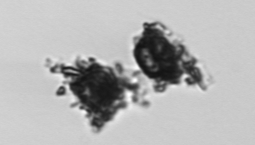
Label: Thalassiosira_TAG_external_detritus